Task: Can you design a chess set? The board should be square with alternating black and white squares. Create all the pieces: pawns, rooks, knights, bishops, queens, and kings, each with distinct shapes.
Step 3619:
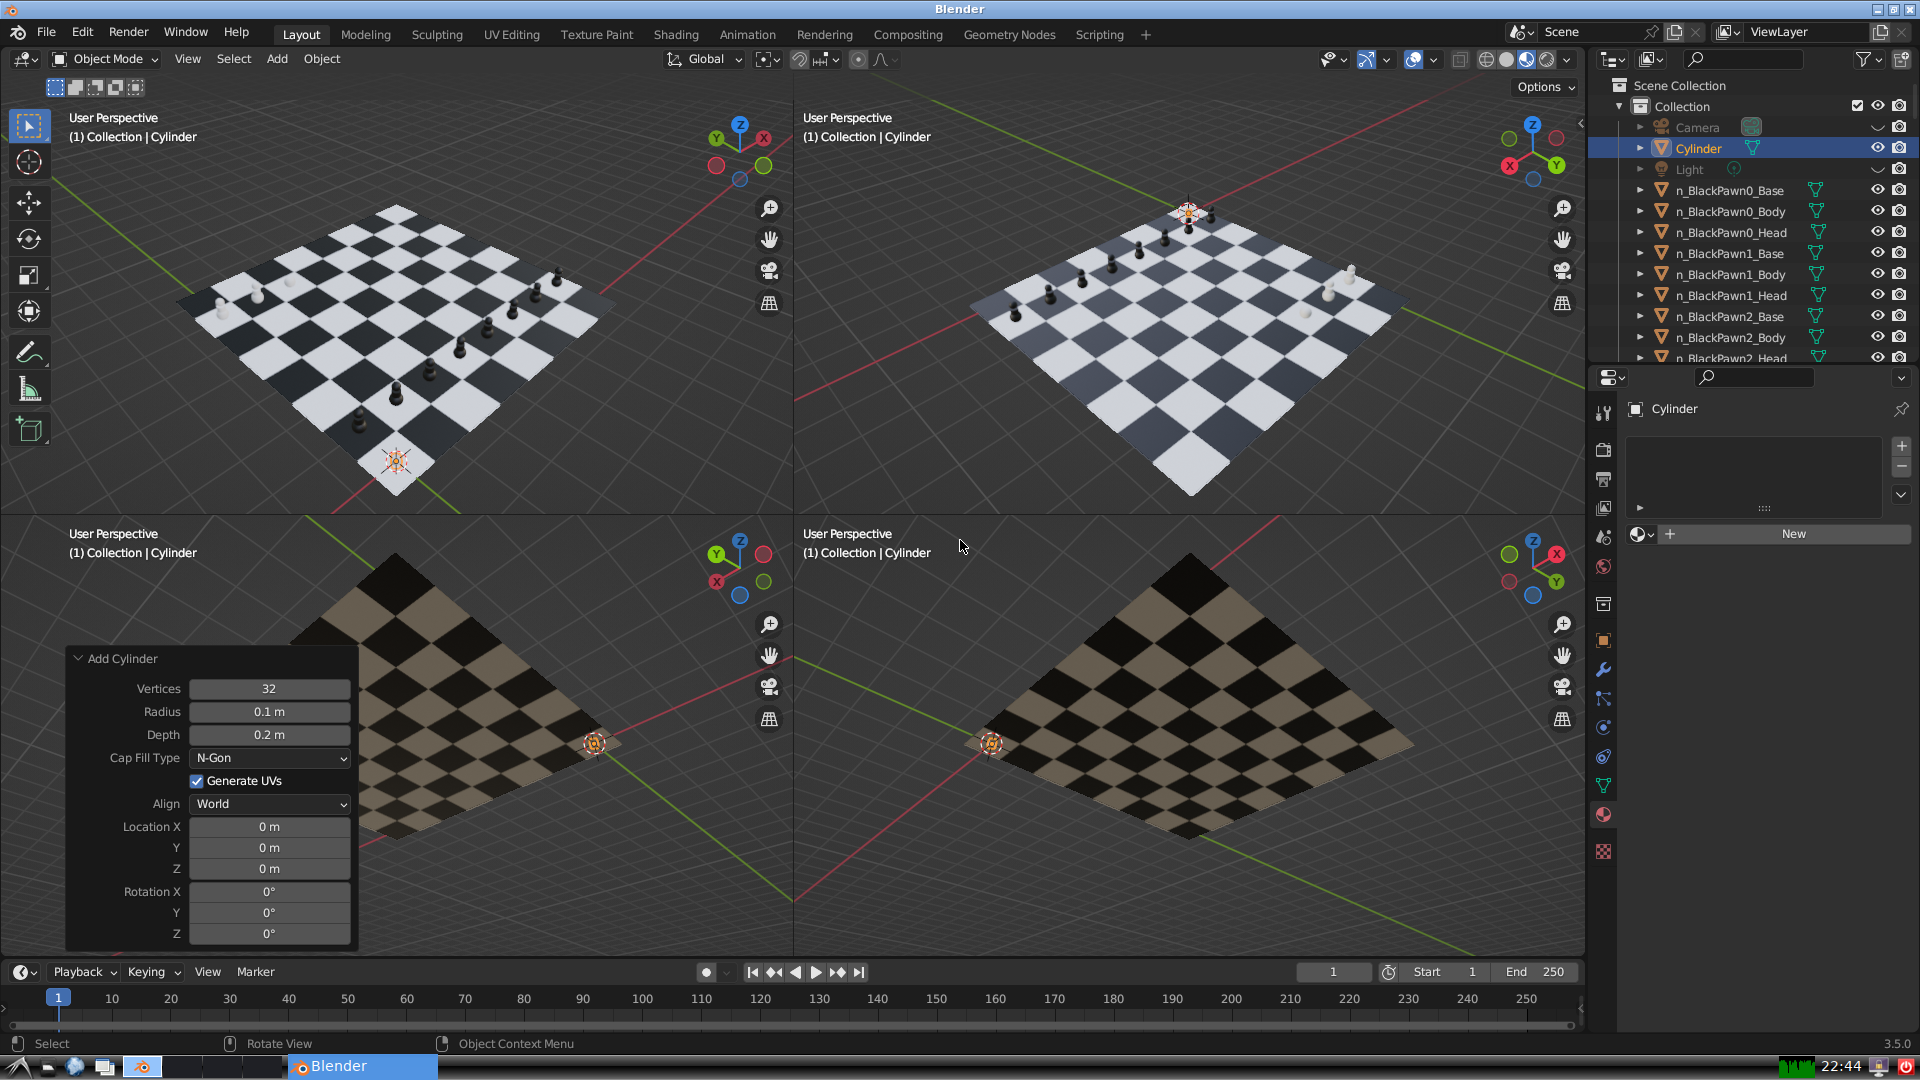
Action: {"mouse_move": [270, 731]}